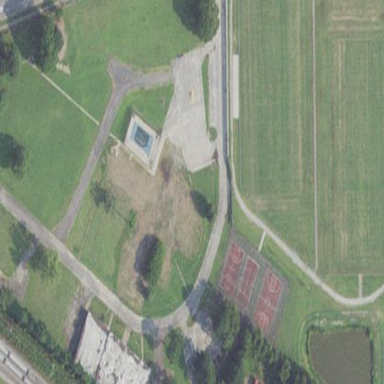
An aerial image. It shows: Community center located in park.